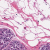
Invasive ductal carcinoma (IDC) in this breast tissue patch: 0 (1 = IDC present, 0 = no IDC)